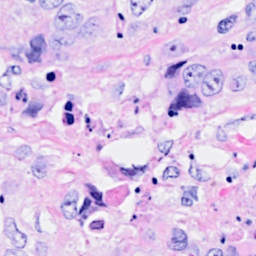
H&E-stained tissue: Breast